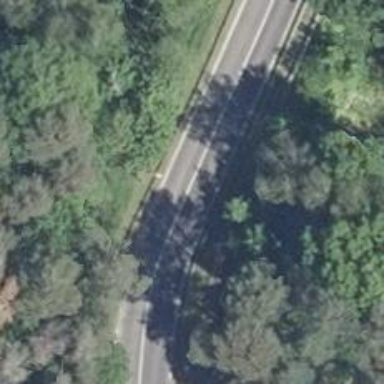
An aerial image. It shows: Tertiary road with asphalt surface that goes over bridge.